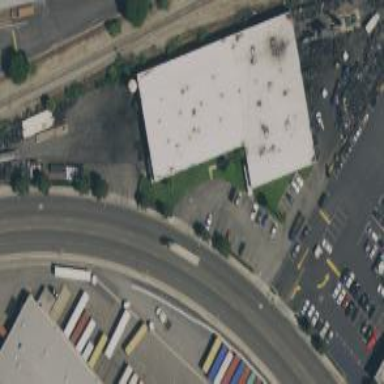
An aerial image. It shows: Warehouse building.